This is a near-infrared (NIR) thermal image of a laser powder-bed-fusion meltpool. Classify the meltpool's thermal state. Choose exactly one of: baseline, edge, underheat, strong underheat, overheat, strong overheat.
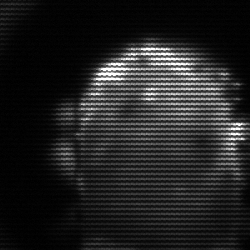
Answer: baseline